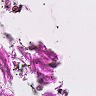
Metastatic tissue present: no